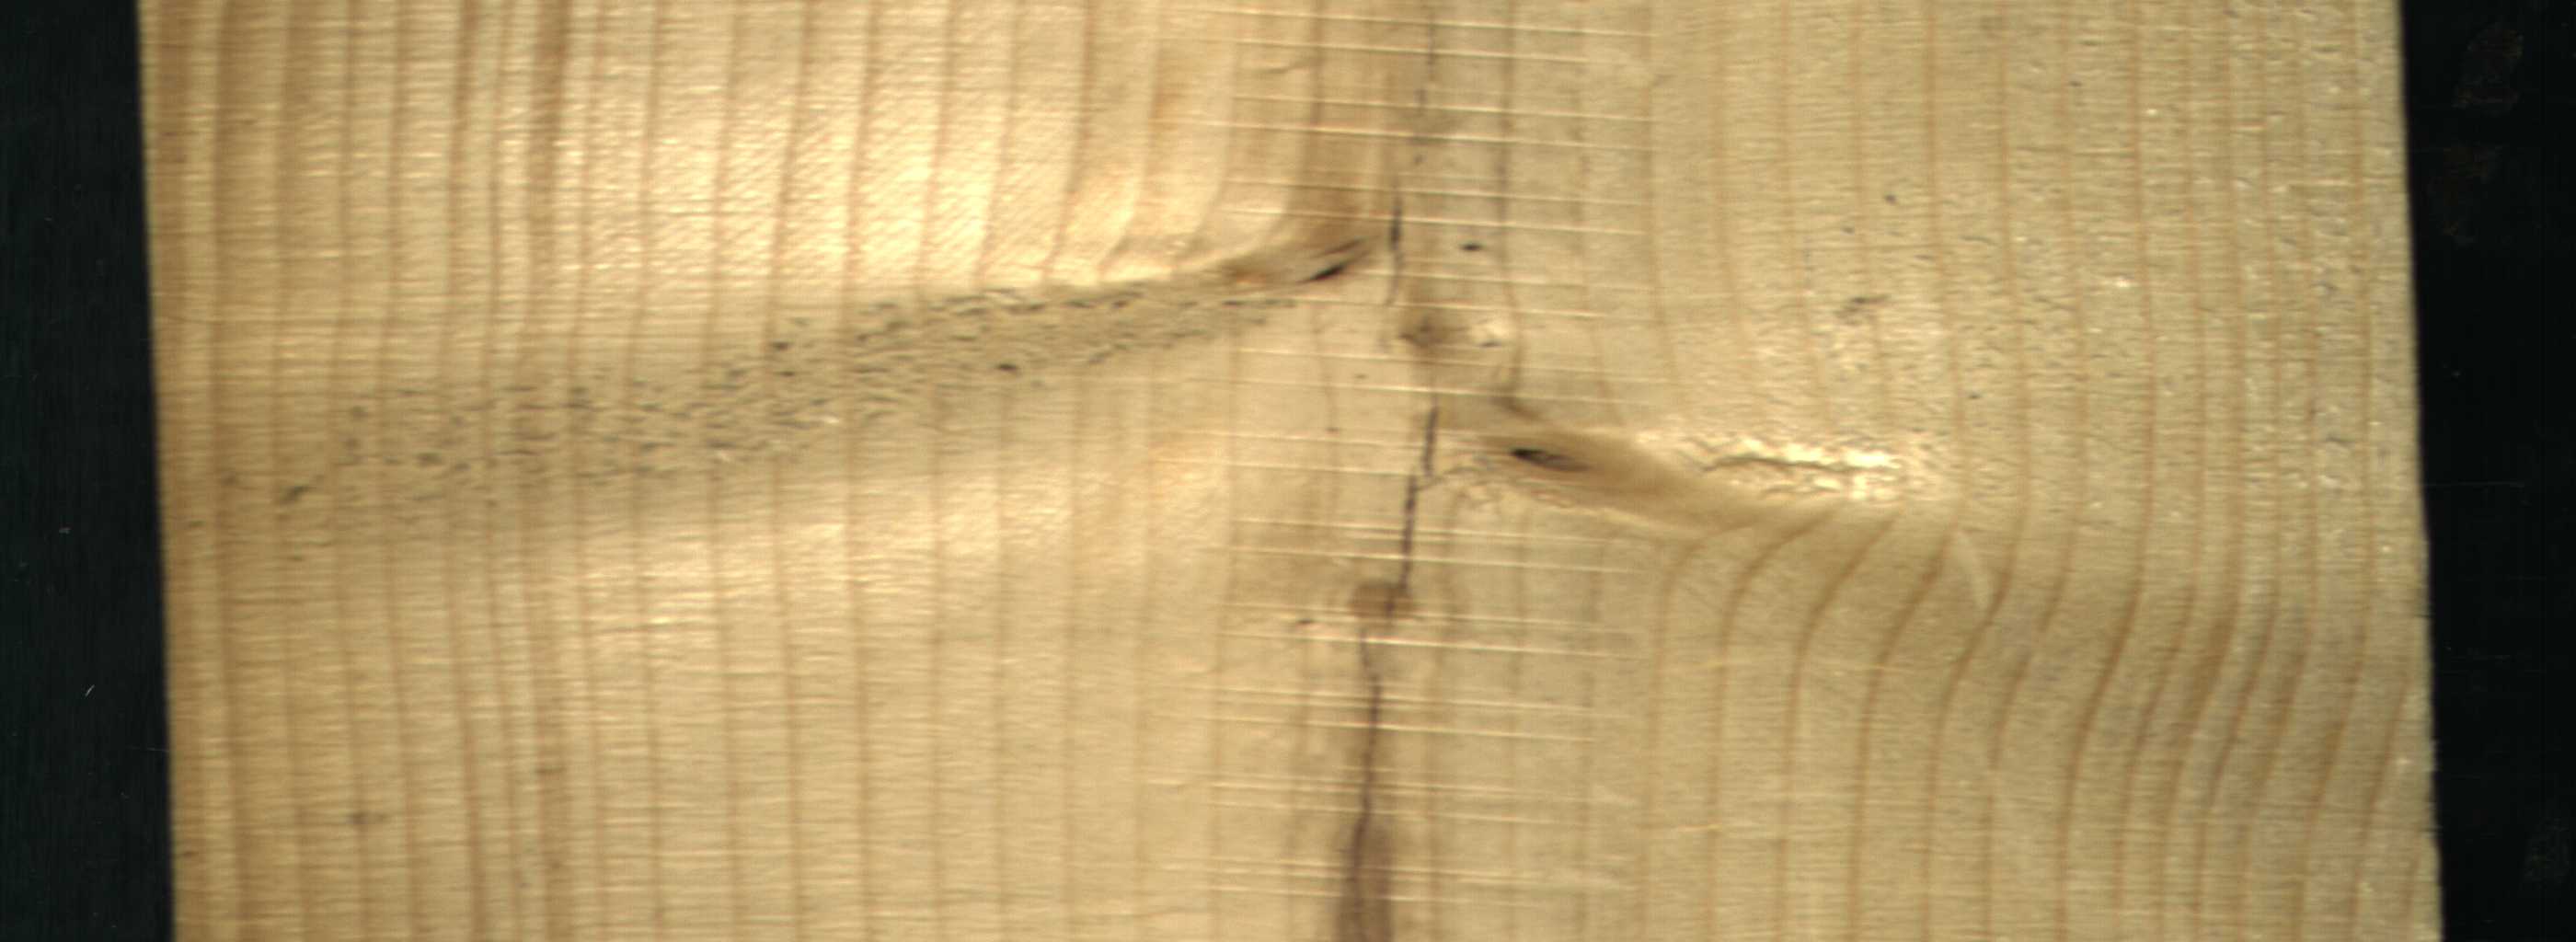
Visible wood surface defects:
Marrow
resin
resin
resin
Quartzity
Live_Knot
Live_Knot